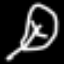
Label: leaf